Question: '''
<div id="parent">
<div id="child">
<ul>
<li>one</li>
<li>A very long name. A very long name. A very long name. A very long name. A very long name. A very long name. </li>
<li>Three</li>
</ul>
</div>
</div>
'''
'''
#parent {width:170px; border:1px solid #000; padding:20px}
#child {border:1px solid #F00}
'''
I have not applied width property to child div. What I want is to see horizontal and vertical scrollbars on parent div.
Fiddle: <URL>
Expected output:

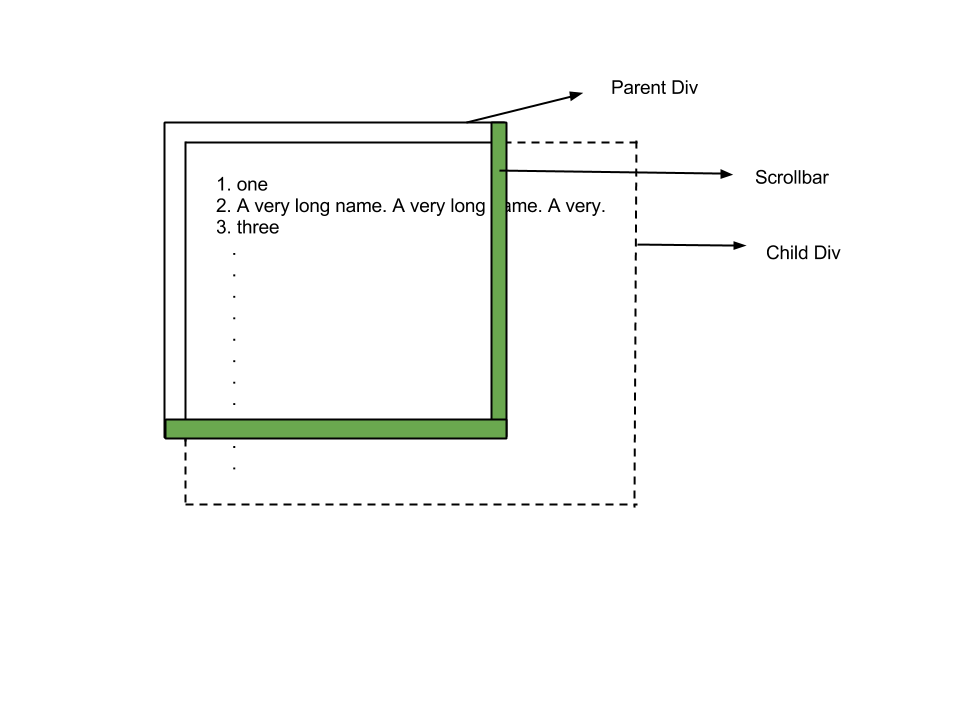
Answer: Here's an example:
<URL>
'''
#parent {
width:170px;
overflow: scroll;
height: 170px;
}
#child {
overflow: hidden;
display: inline-block;
min-width: 100%;
}
'''